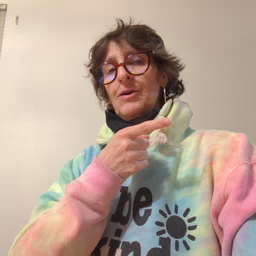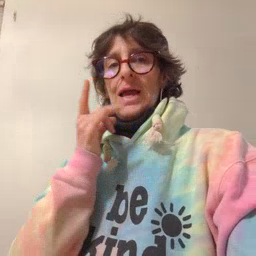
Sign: hate